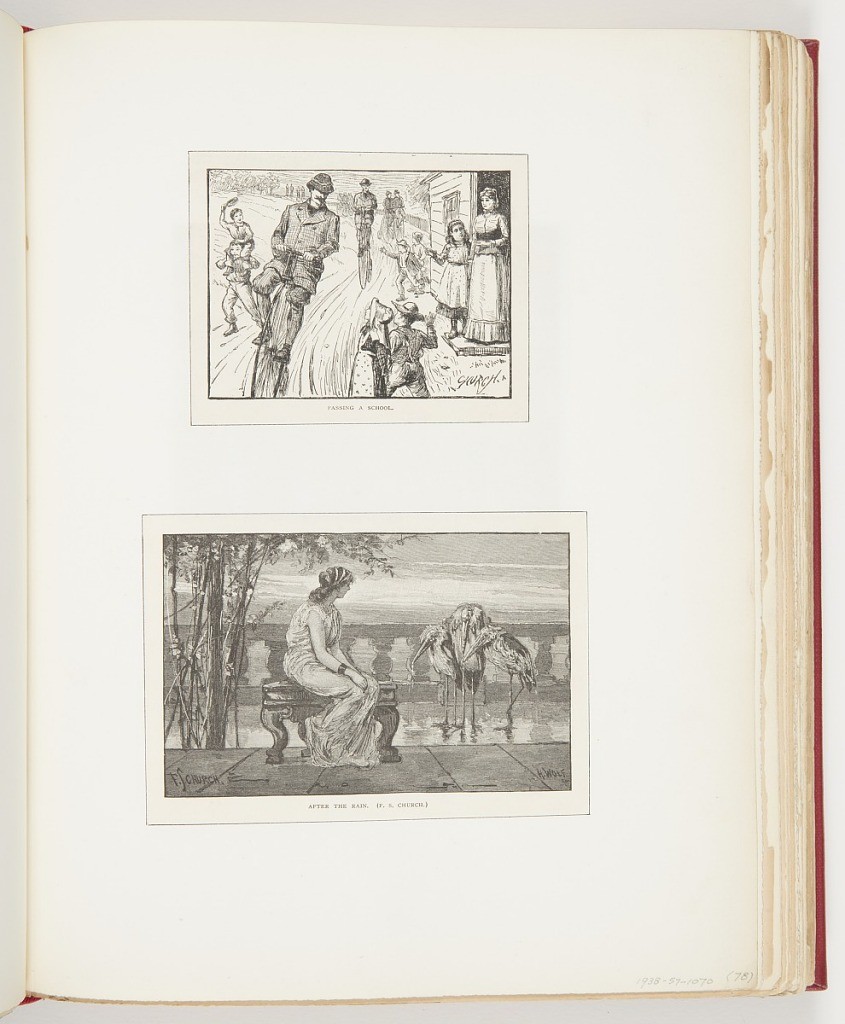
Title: Illustrations for Scribner's Monthly
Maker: Frederick Stuart Church, American, 1842–1924
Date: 1880
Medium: Etching on paper
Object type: Ephemera
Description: Top, article clipping from, "Around the Hub," figures riding bikes down a road, passing children; right, school house with figure standing by doorway. Labelled and titled, Passing a School. Bottom, article clipping from, "The Painters of America"; left, profile of figure sitting with long white dress staring at cranes. Right, group of cranes huddled together. On balcony, with tree to the left.